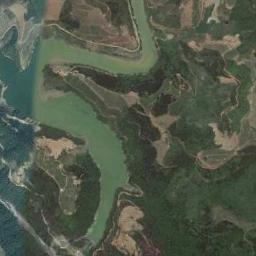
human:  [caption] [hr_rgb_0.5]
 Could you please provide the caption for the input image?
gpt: The grass is on either side of the river .

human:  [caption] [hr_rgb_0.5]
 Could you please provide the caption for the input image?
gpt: The green river with a winding bank goes through the mountainous area .

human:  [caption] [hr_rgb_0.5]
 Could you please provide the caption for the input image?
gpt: A curvy, Turquoise river meanders through the green and tan ground .

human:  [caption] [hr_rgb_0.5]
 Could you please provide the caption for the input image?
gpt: The river goes through trees and grass .

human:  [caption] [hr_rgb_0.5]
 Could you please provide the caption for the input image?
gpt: There are many green trees and meadows beside the river .